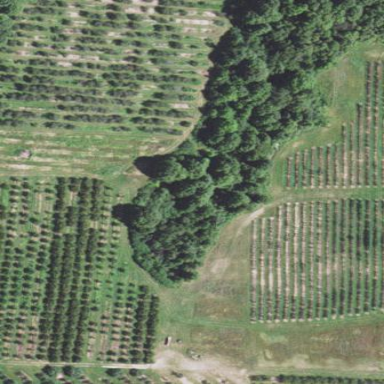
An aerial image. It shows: Orchard.